Field crop: tomato
Growth stage: 1
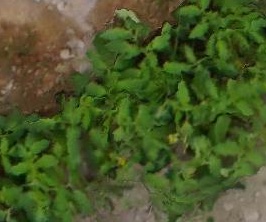
Species: tomato